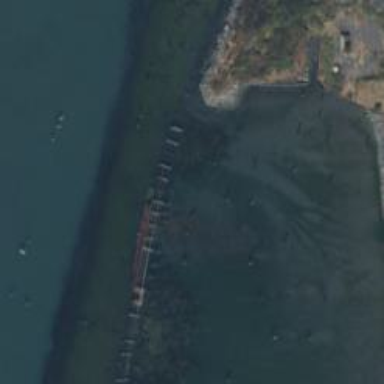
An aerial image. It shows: Pier that is in ruins.